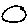
Label: circle